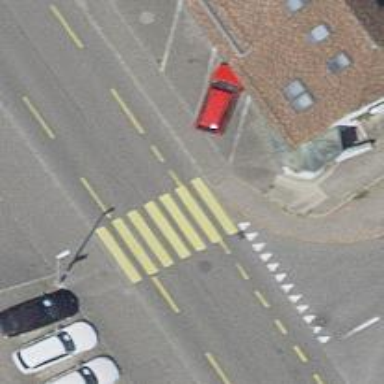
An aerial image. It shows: Secondary road with dedicated lane for cyclists.